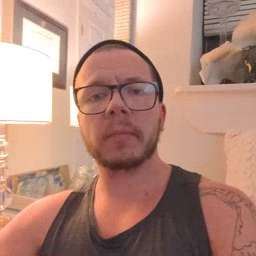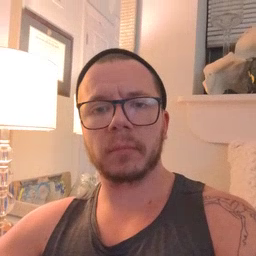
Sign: story